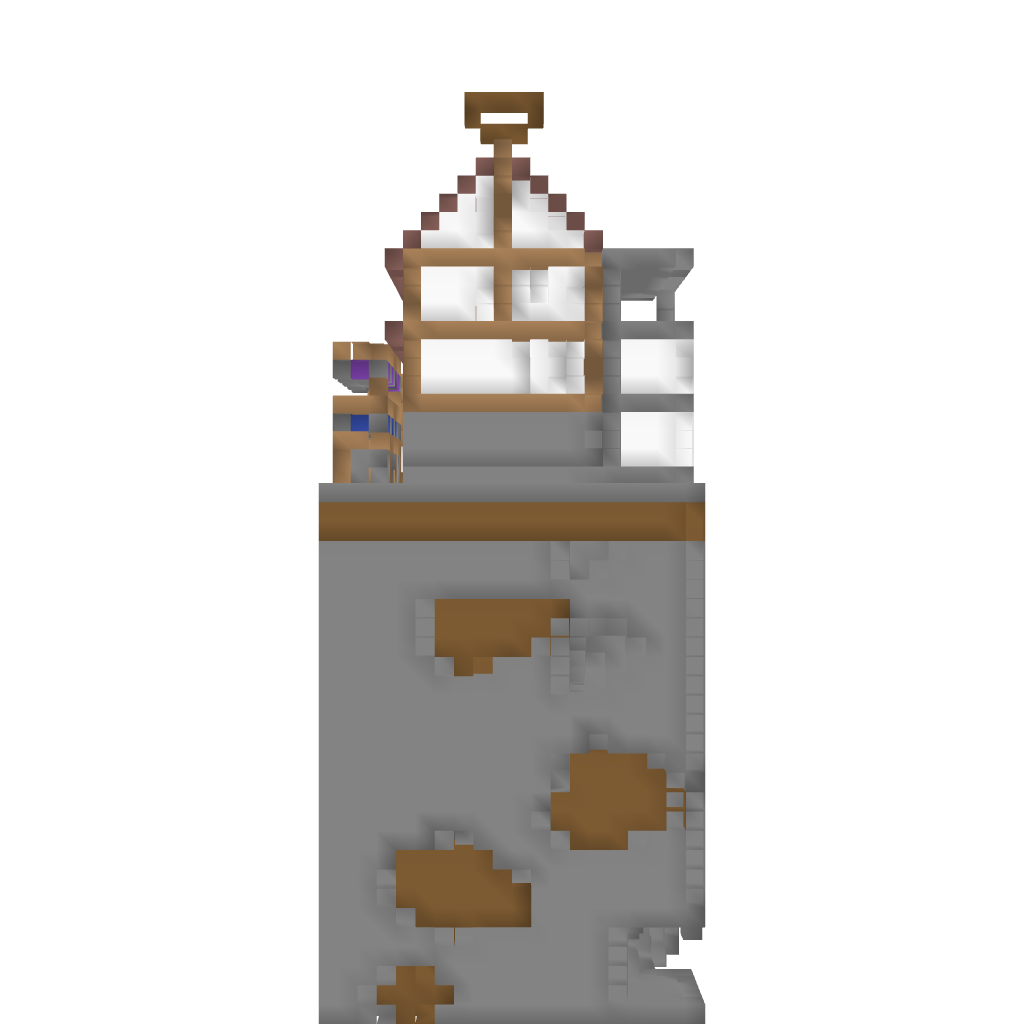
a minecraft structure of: Spade Shop lot of earth below house